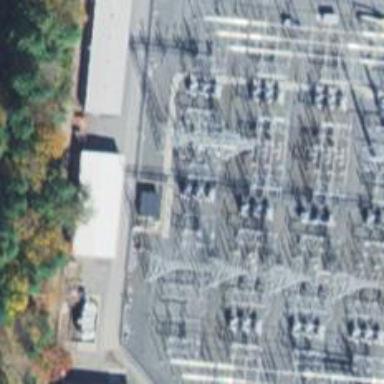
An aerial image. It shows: Switch for power supply.